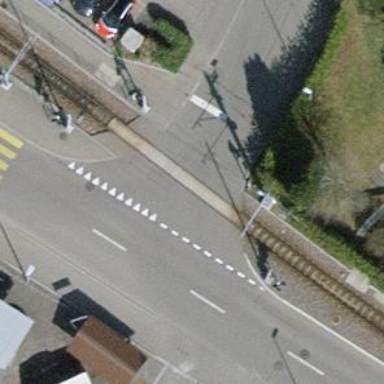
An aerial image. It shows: Level crossing with full barriers and lights.